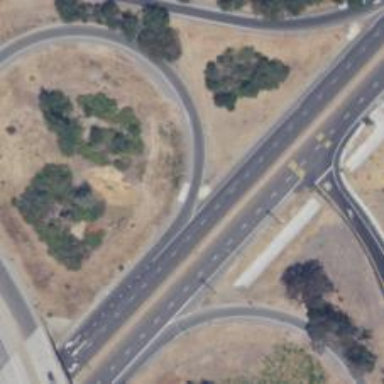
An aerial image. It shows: Unmarked crossing on the road.